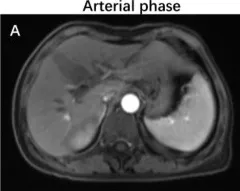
Representative MRI imaging and PET-CT maps at the end of 8 cycles of combination therapy. (A-C) At the end of the combined treatment, the liver enhanced MRI axial T1 weighted images of artery, portal vein and balance phase showed no obvious enhancement of the tumor.
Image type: radiology (mri)